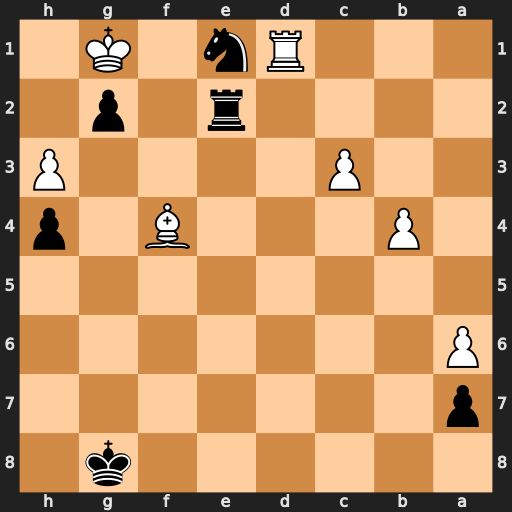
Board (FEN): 6k1/p7/P7/8/1P3B1p/2P4P/4r1p1/3Rn1K1
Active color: b
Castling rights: -
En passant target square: -
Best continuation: Nf3#